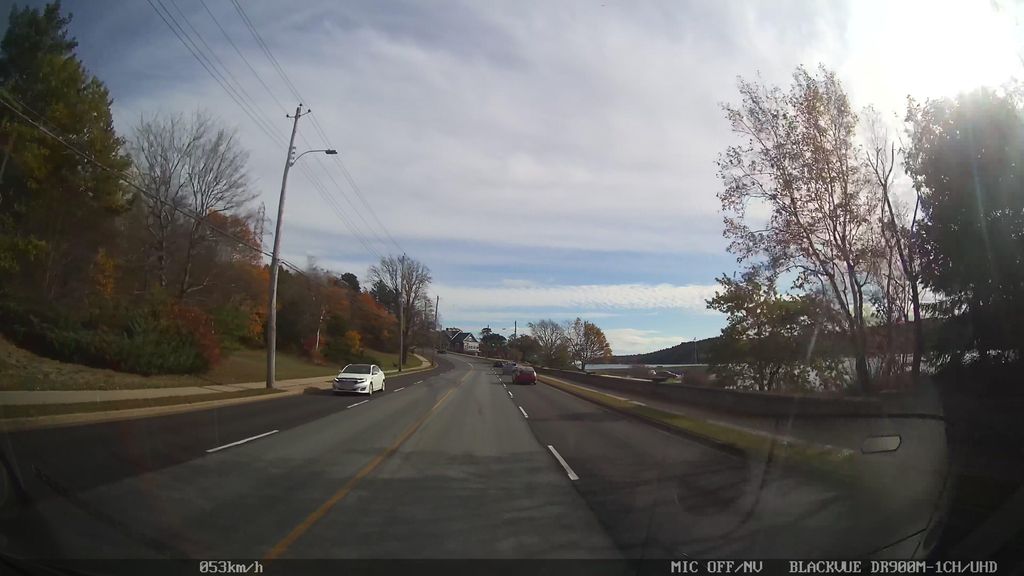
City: halifax